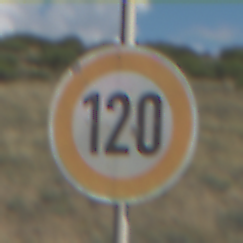
Verkehrszeichen: Geschwindigkeit120
Umgebung: Outdoor, Nature
Tageszeit: Midday
Wetter: PartlyCloudy
Licht: Natural
Jahreszeit: NotSpecified
Kontrast: HighContrast